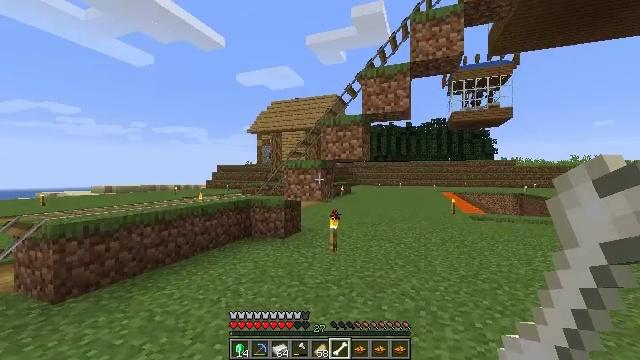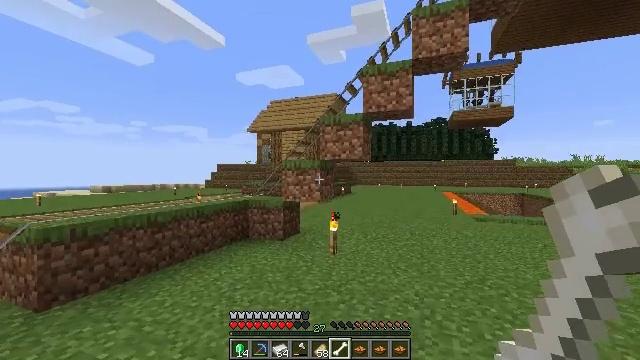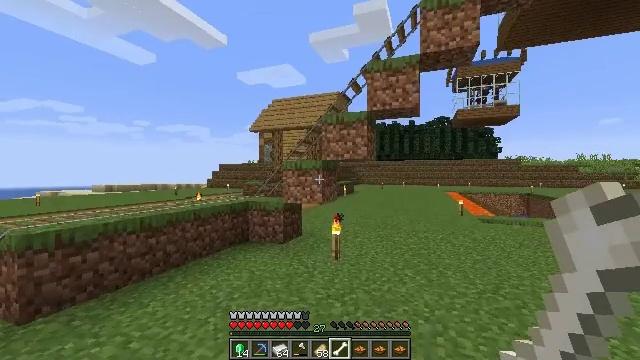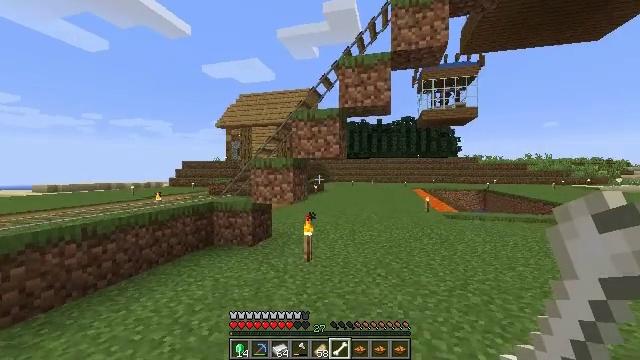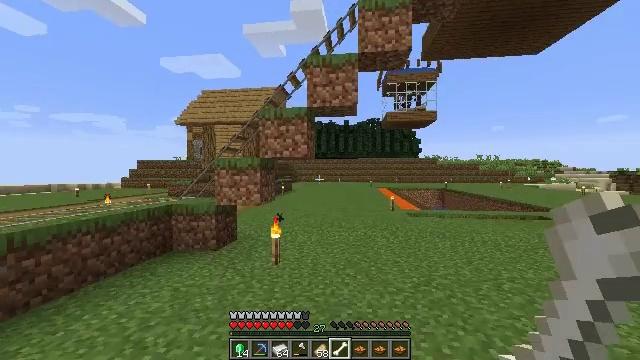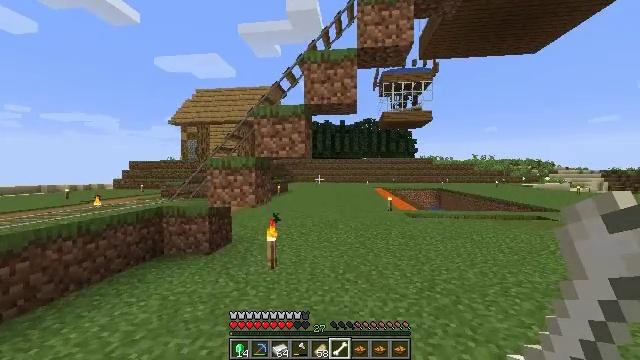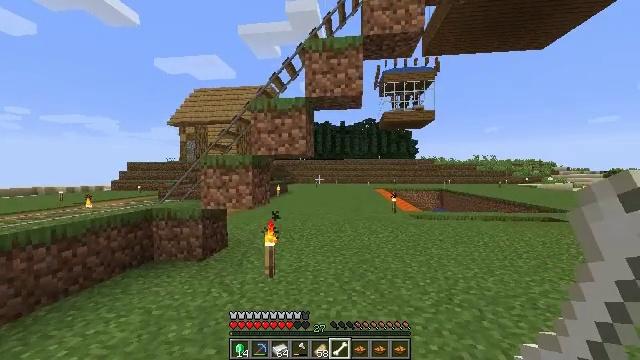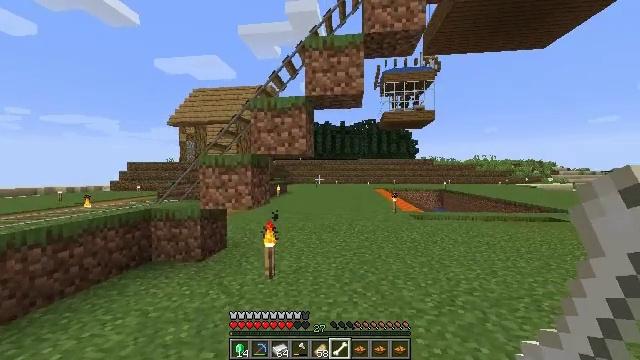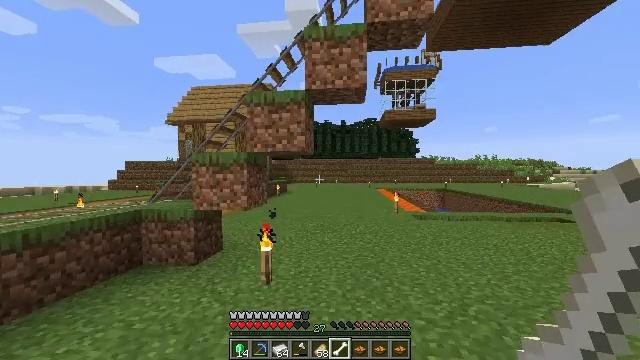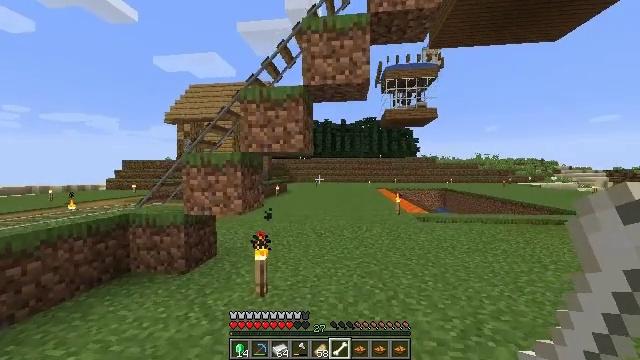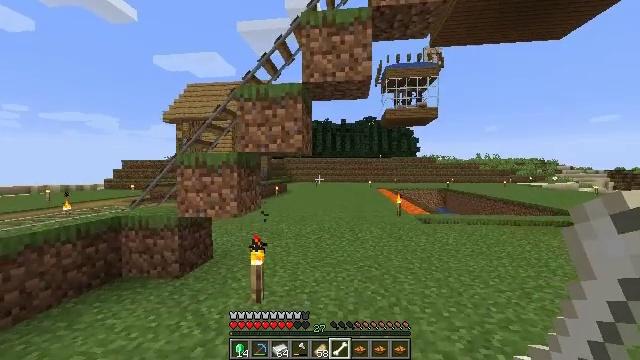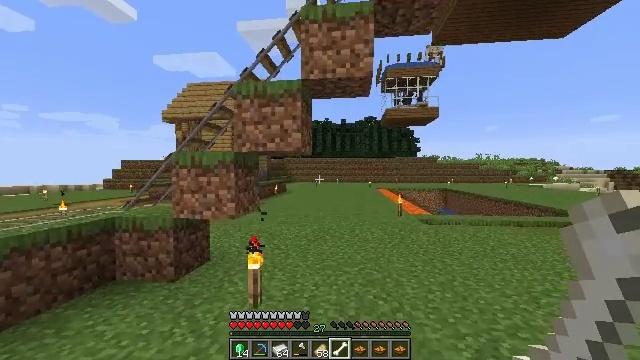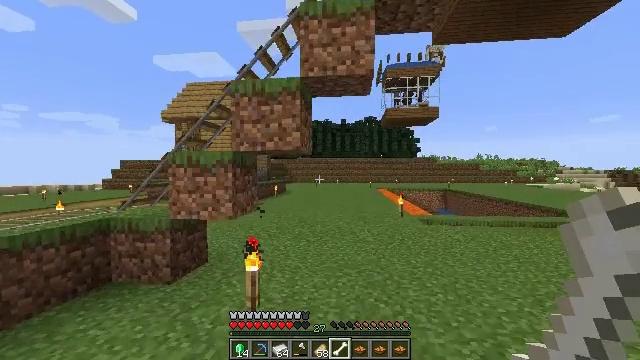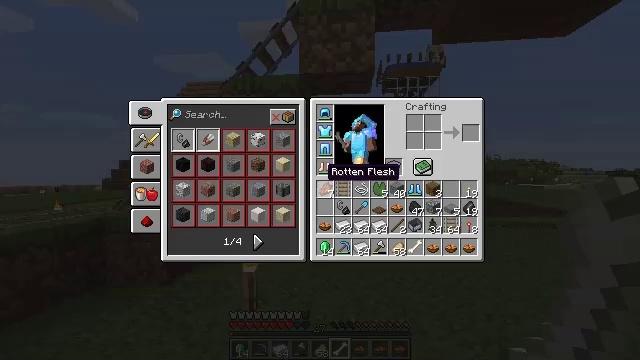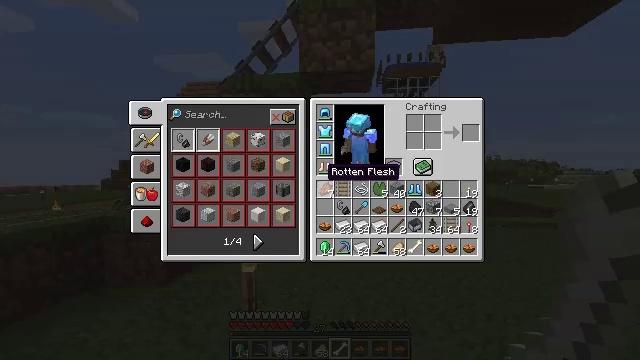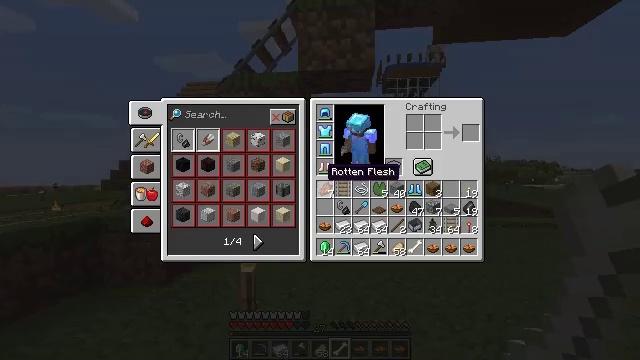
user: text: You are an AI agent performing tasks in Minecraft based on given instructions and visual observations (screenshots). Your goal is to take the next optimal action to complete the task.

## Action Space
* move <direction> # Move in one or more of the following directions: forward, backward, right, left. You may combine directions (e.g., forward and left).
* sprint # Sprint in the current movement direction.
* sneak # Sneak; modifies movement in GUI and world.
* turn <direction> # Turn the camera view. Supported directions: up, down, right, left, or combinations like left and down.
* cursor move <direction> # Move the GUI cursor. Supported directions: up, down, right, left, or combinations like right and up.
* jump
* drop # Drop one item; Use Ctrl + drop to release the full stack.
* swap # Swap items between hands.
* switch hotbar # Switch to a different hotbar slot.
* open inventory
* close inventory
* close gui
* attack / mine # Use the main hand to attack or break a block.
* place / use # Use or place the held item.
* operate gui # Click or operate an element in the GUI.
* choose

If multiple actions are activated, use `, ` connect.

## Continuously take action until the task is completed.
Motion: motion action
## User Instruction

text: Reclaim the smoker from the setup.
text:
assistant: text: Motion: move forward
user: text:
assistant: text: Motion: move forward
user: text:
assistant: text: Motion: move forward, turn right
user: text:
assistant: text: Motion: move forward, turn right
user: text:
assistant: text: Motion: move forward
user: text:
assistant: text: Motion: move forward
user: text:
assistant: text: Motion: move forward
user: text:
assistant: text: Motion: move forward
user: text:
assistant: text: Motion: move forward
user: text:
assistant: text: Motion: move forward
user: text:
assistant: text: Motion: no_op
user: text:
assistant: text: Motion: no_op
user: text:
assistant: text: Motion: open inventory
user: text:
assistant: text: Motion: open inventory
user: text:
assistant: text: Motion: open inventory
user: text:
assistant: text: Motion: cursor move right, open inventory
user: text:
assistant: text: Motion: cursor move right and down
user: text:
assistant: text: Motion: cursor move right and down
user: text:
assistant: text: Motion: no_op
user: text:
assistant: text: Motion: no_op
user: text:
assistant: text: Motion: no_op
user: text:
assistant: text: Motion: no_op
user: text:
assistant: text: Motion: no_op
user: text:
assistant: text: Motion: no_op
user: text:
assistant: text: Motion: no_op
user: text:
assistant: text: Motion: no_op
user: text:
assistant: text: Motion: no_op
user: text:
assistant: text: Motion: no_op
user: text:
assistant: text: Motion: no_op
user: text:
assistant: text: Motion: cursor move left